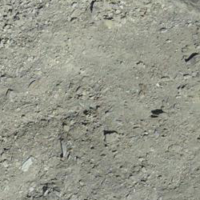
EUNIS habitat code: 48
Species observed at this site:
Achillea nana
Ranunculus glacialis